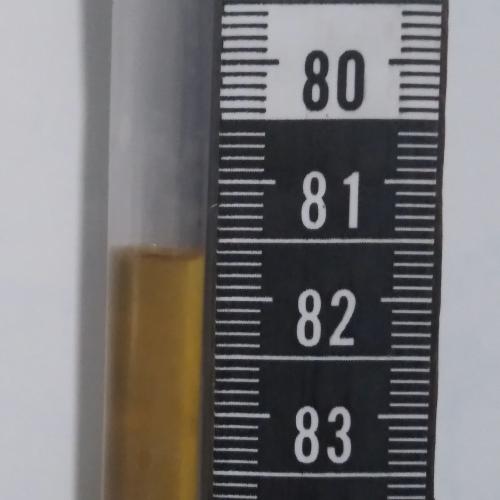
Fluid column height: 81.7 cm